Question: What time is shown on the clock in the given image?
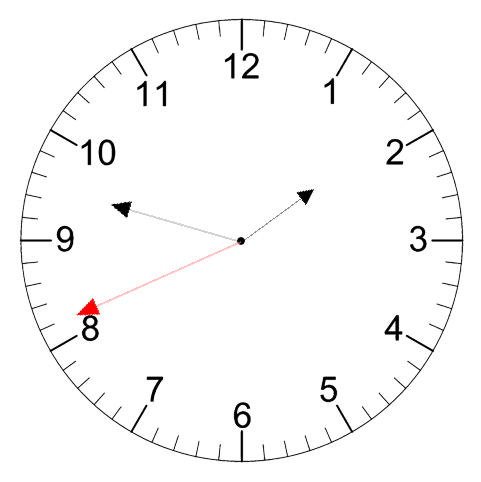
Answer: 01:47:41